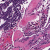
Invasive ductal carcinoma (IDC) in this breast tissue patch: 1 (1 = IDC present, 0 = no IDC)